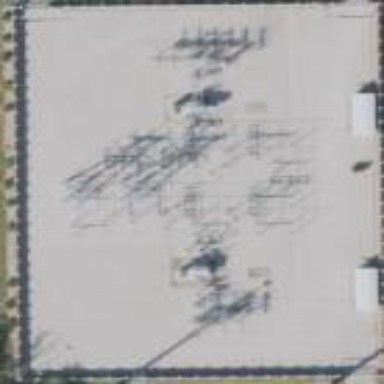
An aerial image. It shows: Outdoor distribution level power substation.